【题型】填空题　【知识点】解析几何　【难度】easy
已知实数$x,y$满足$y = -\sqrt{4 - (x - 1)^2}$，则$\dfrac{y - 2}{x - 4}$的取值范围是\underline{\quad\quad\quad\quad}。
【解答】
【答案】$\boldsymbol{\left[\dfrac{2}{5},\dfrac{12}{5}\right]}$

【知识点】由直线与圆的位置关系求参数、斜率公式的应用

【分析】根据条件得到点$P(x,y)$在以$(1,0)$为圆心，$r = 2$为半径的半圆上，而$\dfrac{y - 2}{x - 4}$表示半圆上的点$P(x,y)$与点$(4,2)$连线的斜率，根据图形，利用几何关系，即可求出结果。

【详解】由$y = -\sqrt{4 - (x - 1)^2}$得到$(x - 1)^2 + y^2 = 4$，所以$y = -\sqrt{4 - (x - 1)^2}$是以$(1,0)$为圆心，$r = 2$为半径的半圆，如图所示，

令$\dfrac{y - 2}{x - 4} = k$，即$y - 2 = k(x - 4)$，

由图知，当$y - 2 = k(x - 4)$过点$(-1,0)$时，$k$最小，将$(-1,0)$代入$y - 2 = k(x - 4)$，得到$k = \dfrac{2}{5}$，

当$y - 2 = k(x - 4)$与半圆相切时，$k$最大，由$\dfrac{|2 - 3k|}{\sqrt{1 + k^2}} = 2$，得到$5k^2 - 12k = 0$，解得$k = \dfrac{12}{5}$或$k = 0$（舍），

所以$\dfrac{y - 2}{x - 4}$的取值范围是$\left[\dfrac{2}{5},\dfrac{12}{5}\right]$，

故答案为：$\left[\dfrac{2}{5},\dfrac{12}{5}\right]$。
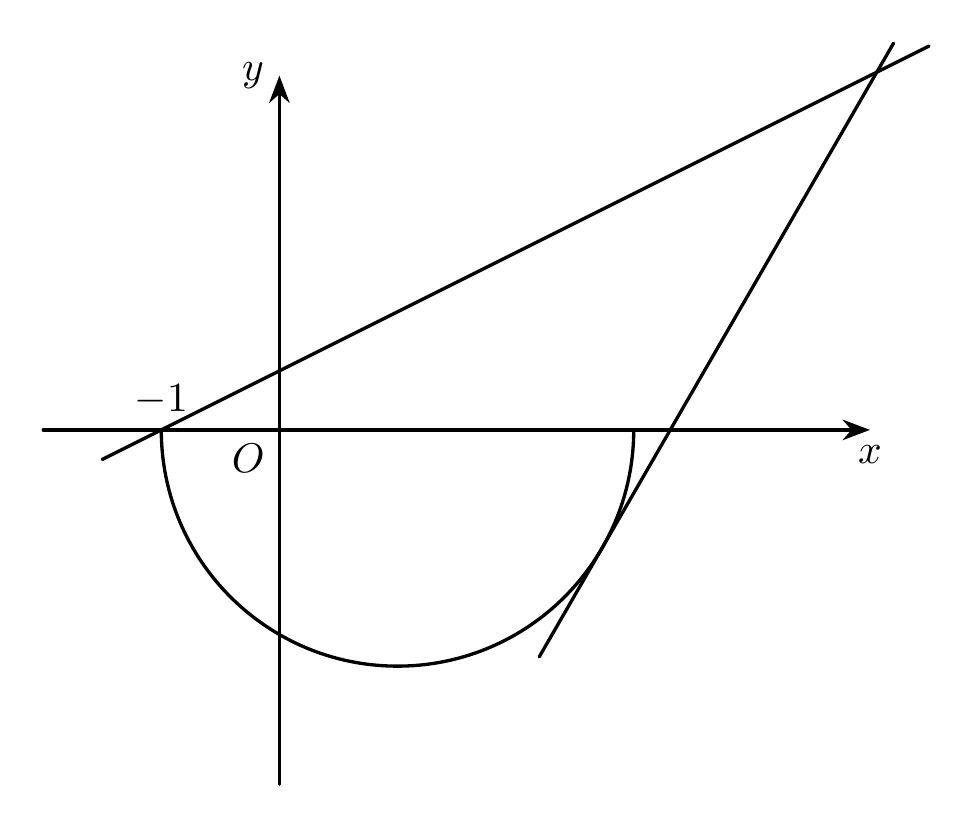